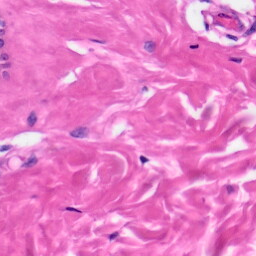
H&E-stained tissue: Skin